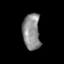
Tissue: prostate
Cell type: Epithelial cells
Senescence score: 0.1305
Nuclear area (px): 615
Mean DAPI intensity: 140.514